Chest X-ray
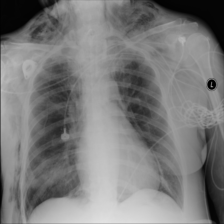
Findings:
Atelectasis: negative
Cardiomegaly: negative
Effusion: negative
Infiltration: negative
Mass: negative
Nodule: negative
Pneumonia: positive
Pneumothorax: negative
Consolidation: positive
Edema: negative
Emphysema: positive
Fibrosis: negative
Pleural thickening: negative
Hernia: negative